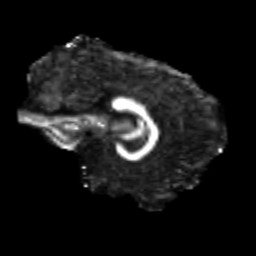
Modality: FA
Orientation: sagittal
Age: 19
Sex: female
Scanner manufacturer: siemens
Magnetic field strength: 3 T
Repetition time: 3.5 s
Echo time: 0.125 s